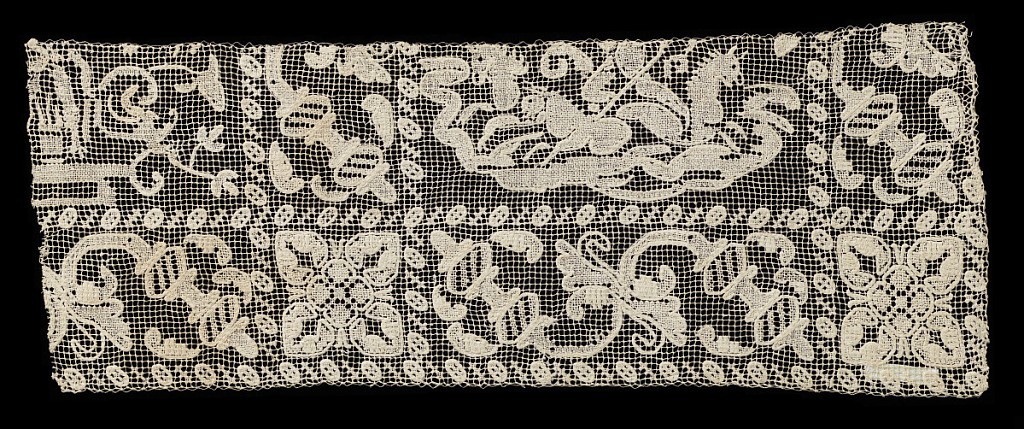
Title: Fragment
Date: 17th century
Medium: linen Technique: needlework on hand knotted net
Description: Fragment with a pattern showing Saturn and Neptune.